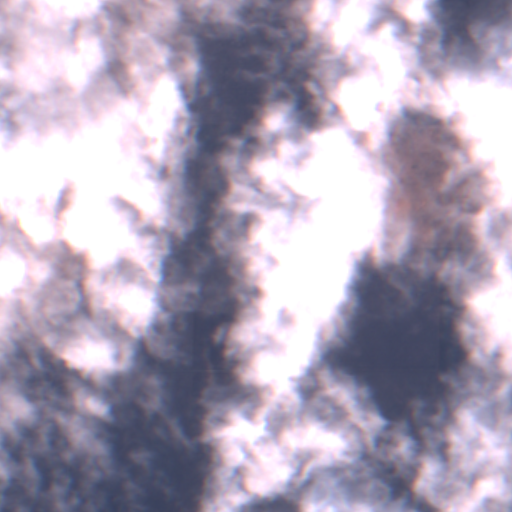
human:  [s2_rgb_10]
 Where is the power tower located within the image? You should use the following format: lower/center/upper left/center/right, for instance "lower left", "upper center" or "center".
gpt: The power tower is located in the upper of the image.
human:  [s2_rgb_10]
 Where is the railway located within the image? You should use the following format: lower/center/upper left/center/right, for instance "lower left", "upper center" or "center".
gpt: The railway is located in the upper of the image.
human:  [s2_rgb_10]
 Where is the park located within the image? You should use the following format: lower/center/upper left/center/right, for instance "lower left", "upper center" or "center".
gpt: There is no park in the image.